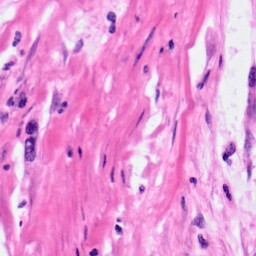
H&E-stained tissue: Pancreatic